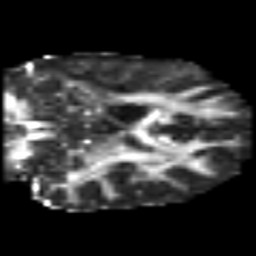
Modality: FA
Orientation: coronal
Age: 43
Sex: male
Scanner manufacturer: siemens
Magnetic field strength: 3 T
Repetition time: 6.1 s
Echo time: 0.101 s